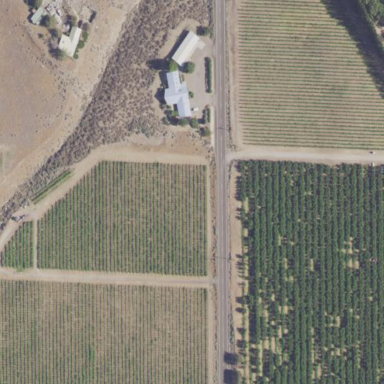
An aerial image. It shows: Vineyard where grapes are grown.